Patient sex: M
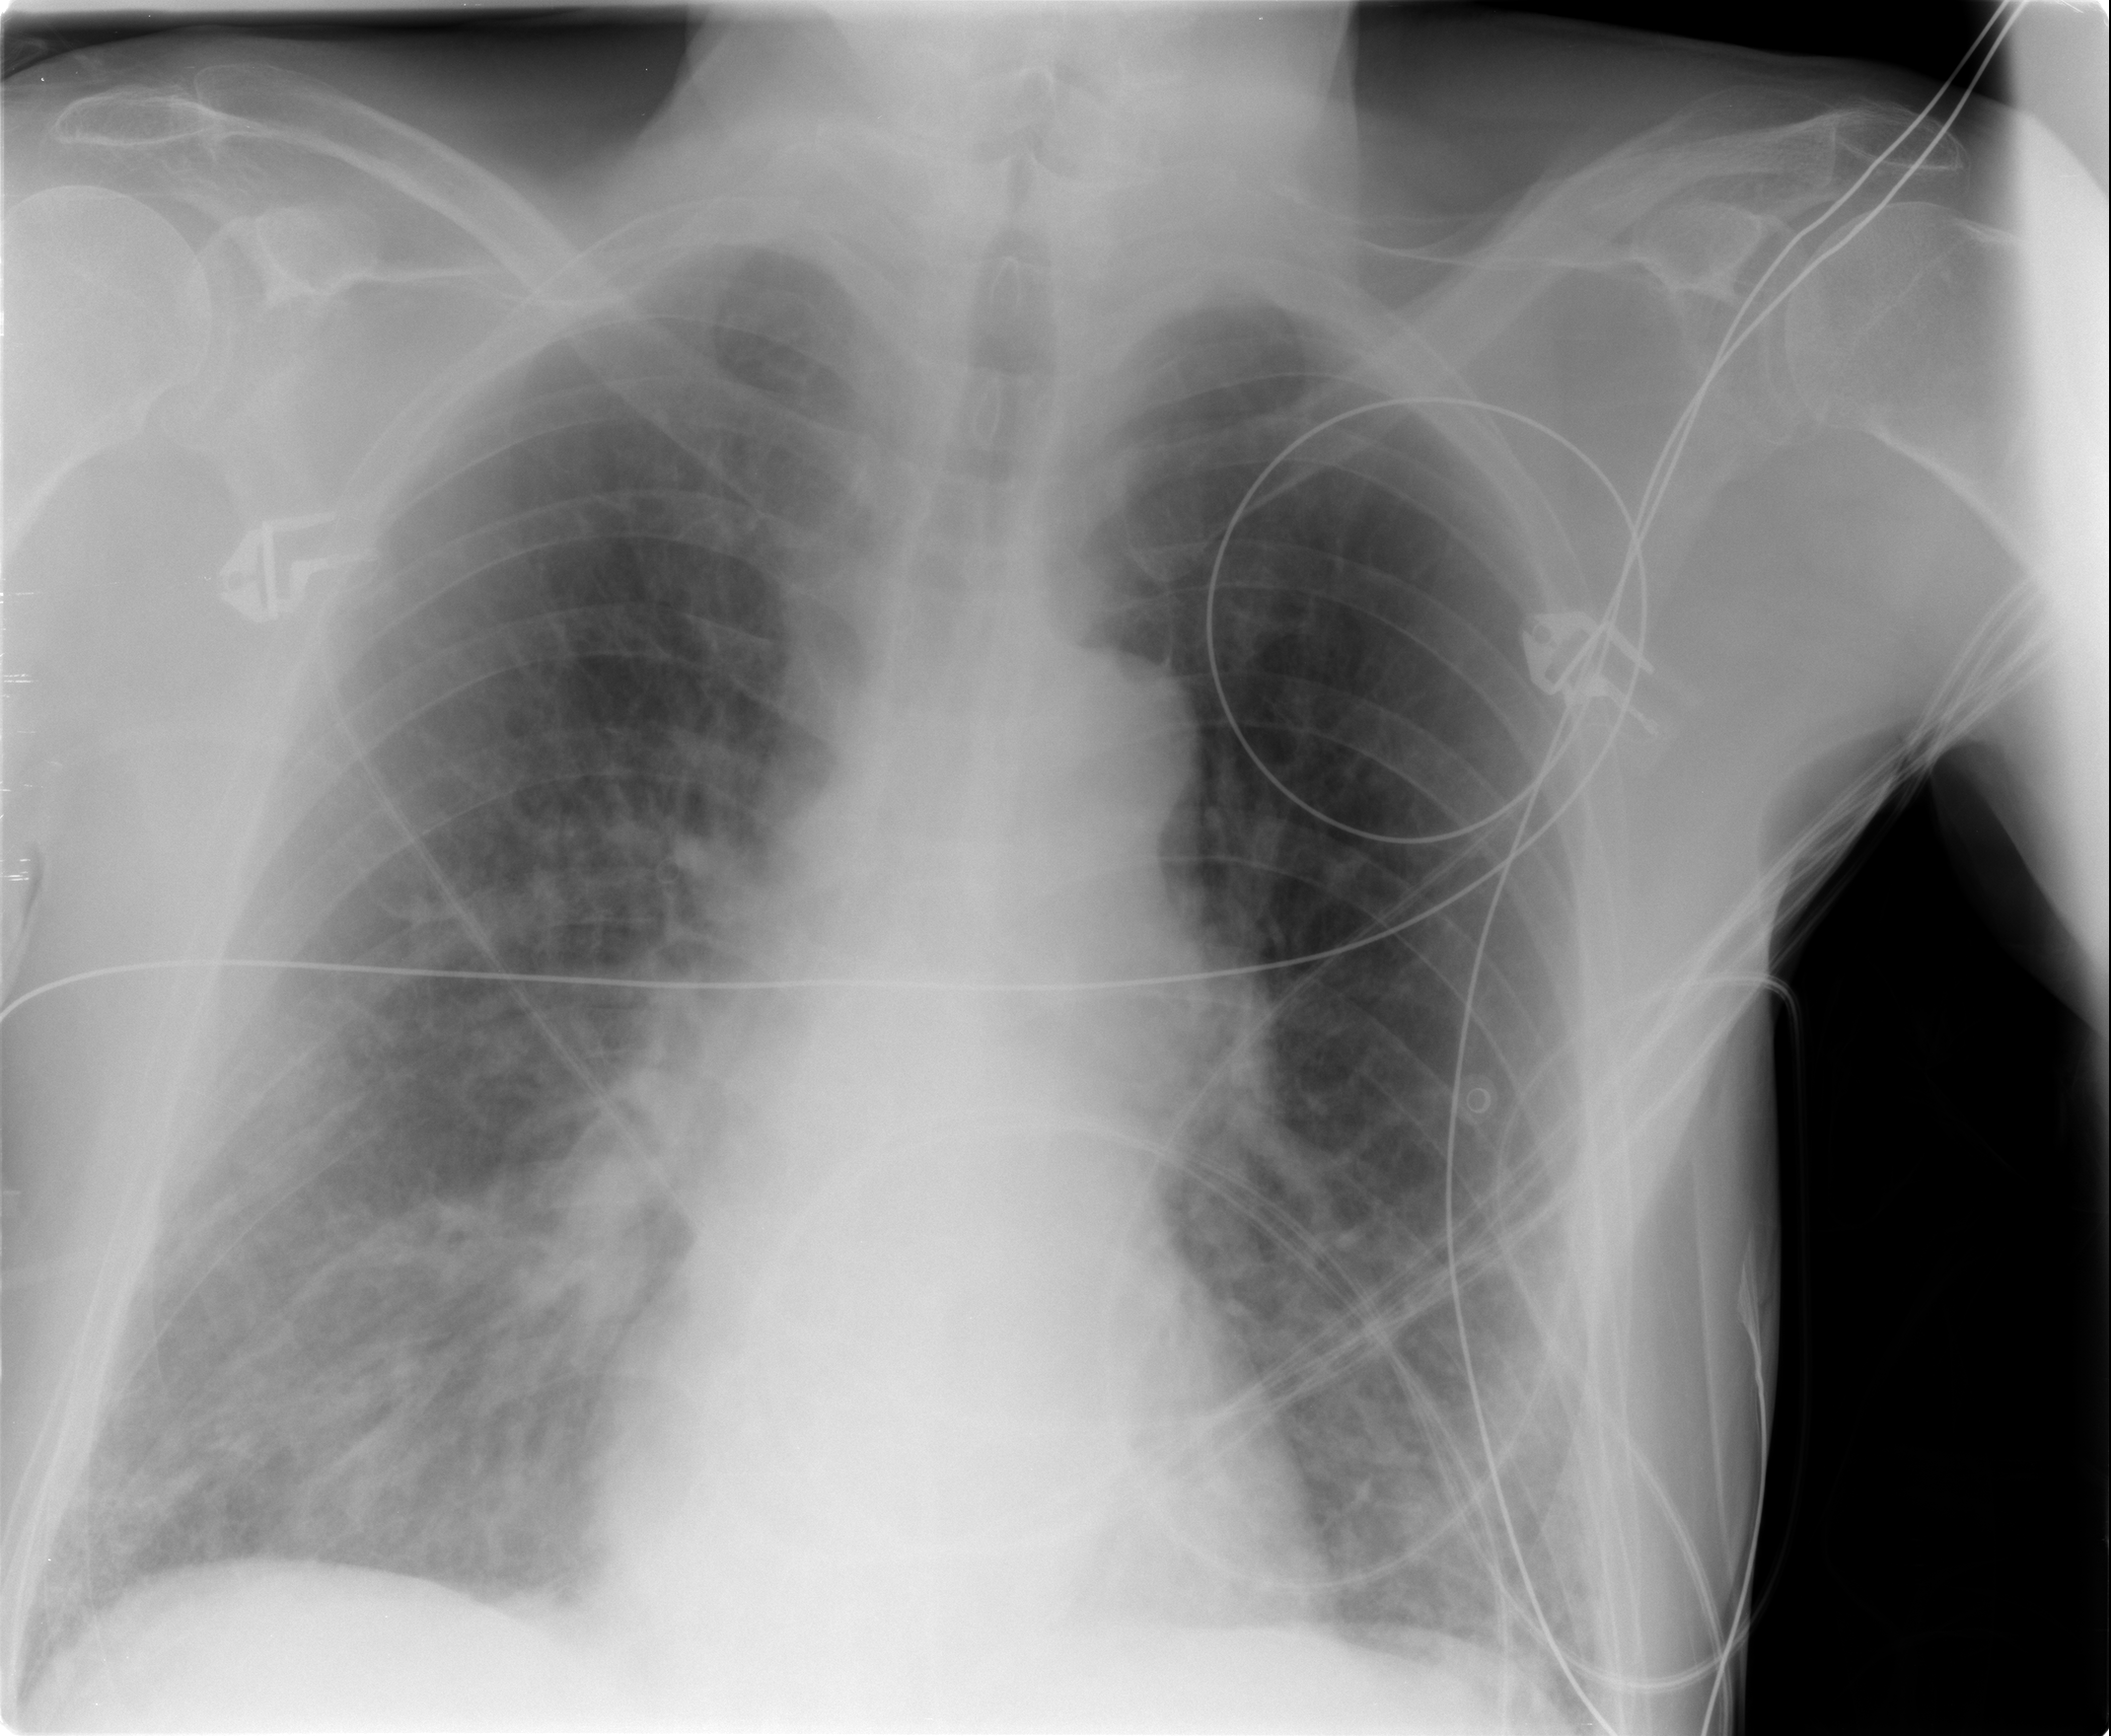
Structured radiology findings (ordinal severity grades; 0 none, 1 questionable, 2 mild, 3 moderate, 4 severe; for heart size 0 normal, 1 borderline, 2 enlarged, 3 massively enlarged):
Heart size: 0
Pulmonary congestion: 2
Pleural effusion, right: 0
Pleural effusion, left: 0
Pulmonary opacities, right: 2
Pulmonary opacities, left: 1
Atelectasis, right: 0
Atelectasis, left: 0